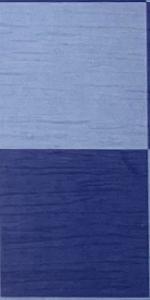
Label: Empty